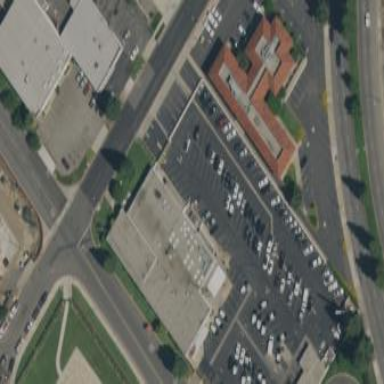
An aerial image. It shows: Civic building serving as police station.